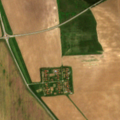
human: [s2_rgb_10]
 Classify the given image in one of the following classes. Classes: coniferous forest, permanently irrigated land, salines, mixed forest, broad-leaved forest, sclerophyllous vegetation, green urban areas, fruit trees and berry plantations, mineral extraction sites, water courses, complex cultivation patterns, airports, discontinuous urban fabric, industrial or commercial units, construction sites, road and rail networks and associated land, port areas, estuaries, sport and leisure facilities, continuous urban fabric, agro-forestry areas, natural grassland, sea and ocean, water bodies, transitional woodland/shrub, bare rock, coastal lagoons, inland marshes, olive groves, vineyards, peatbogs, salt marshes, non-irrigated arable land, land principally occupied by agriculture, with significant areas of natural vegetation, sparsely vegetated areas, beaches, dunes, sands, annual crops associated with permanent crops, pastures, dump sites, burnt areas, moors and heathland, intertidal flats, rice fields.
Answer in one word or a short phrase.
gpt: non-irrigated arable land